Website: home-depot
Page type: billing-address
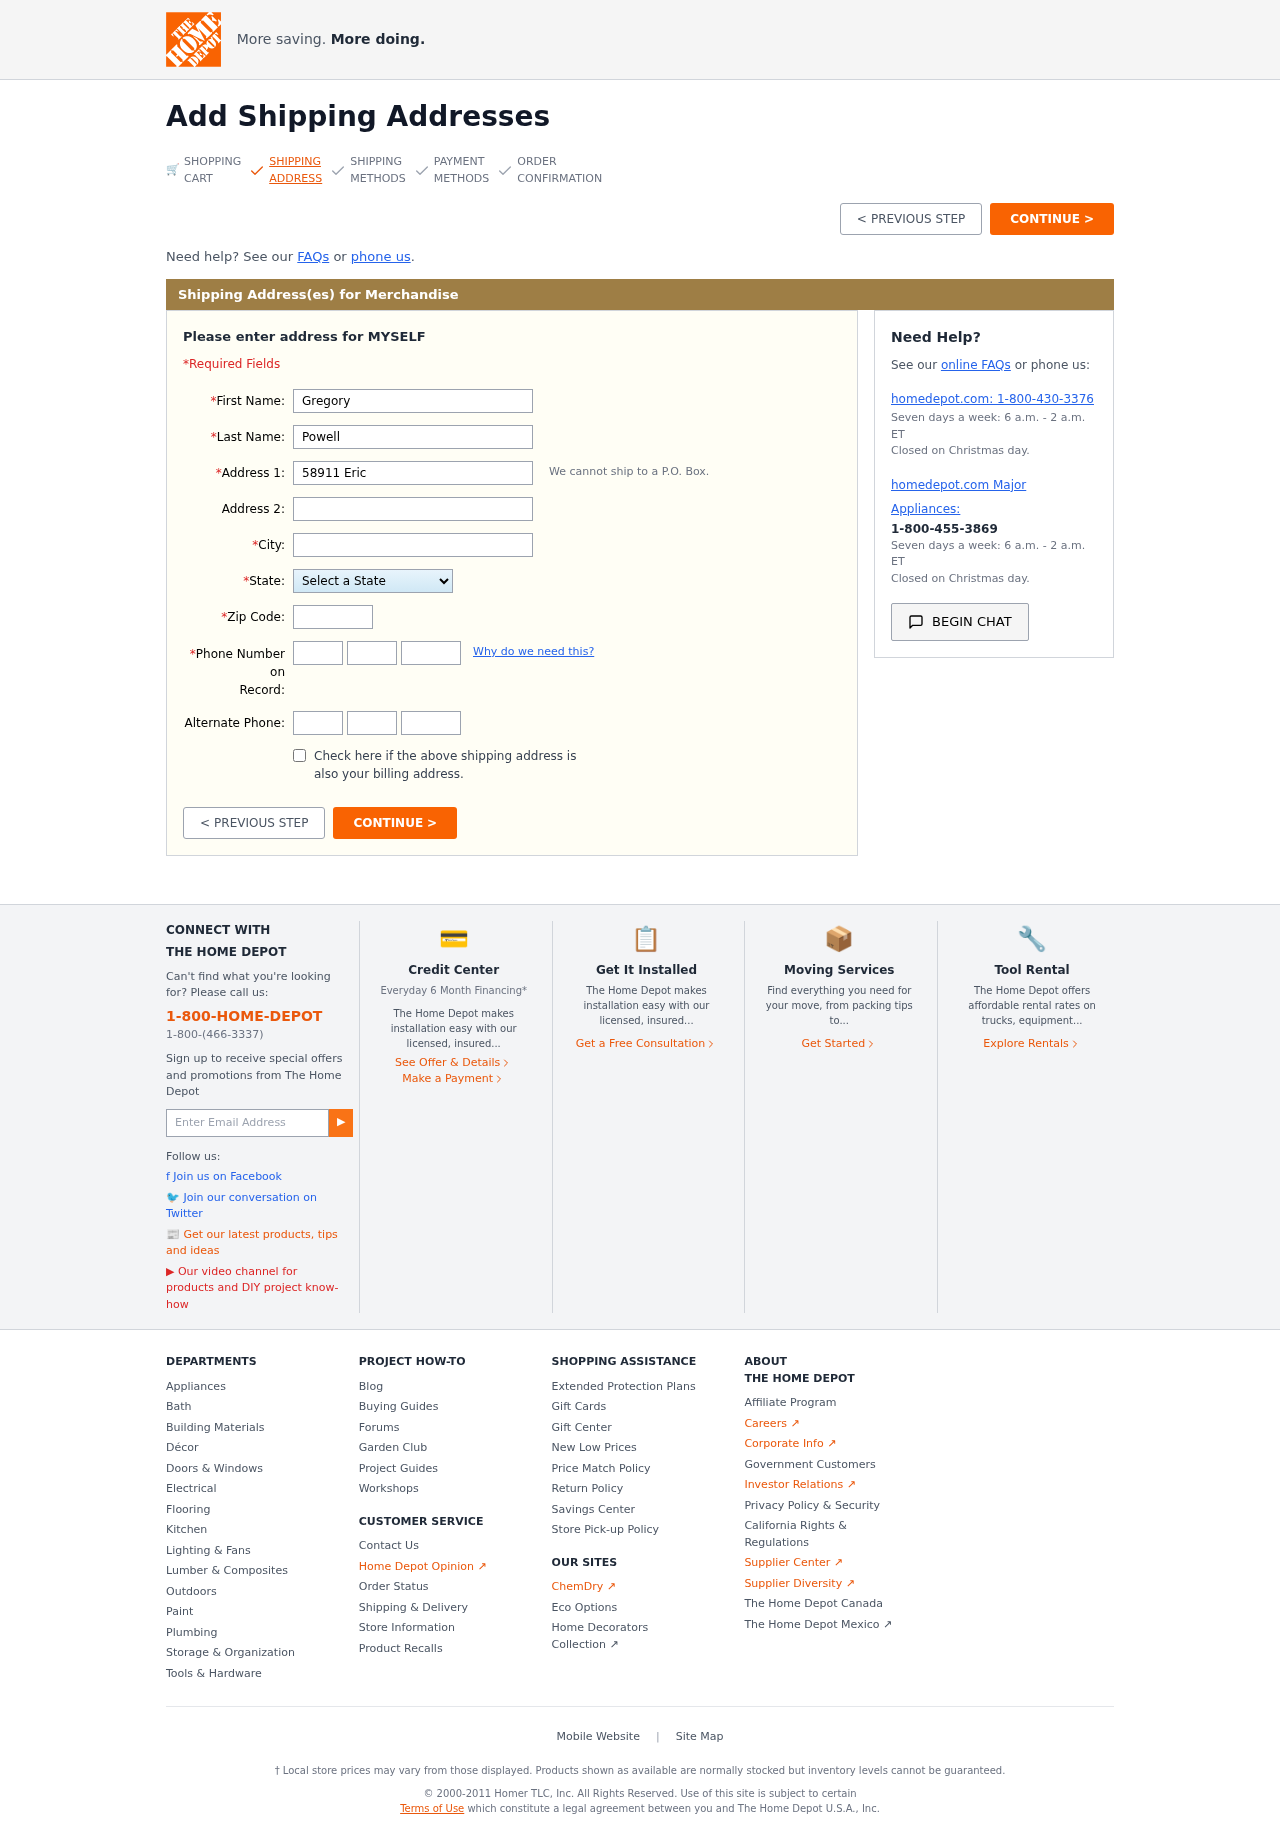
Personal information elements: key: PII_STATE
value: Arkansas
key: PII_FIRSTNAME
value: Gregory
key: PII_LASTNAME
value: Powell
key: PII_STREET
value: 58911 Eric Club
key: PII_STREET2
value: Apt. 425
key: PII_CITY
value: West Ronald
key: PII_POSTCODE
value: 70808
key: PII_PHONE_AREA
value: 302
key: PII_PHONE_PREFIX
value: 750
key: PII_PHONE_LINE
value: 7194